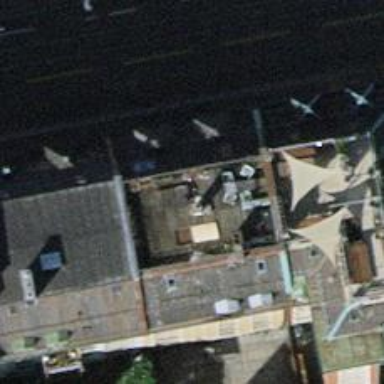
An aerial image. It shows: Clothing store.